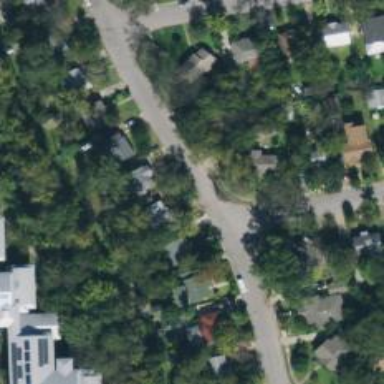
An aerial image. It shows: Residential road with asphalt surface and separate sidewalk.